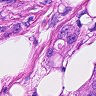
Metastatic tissue present: yes